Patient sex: F
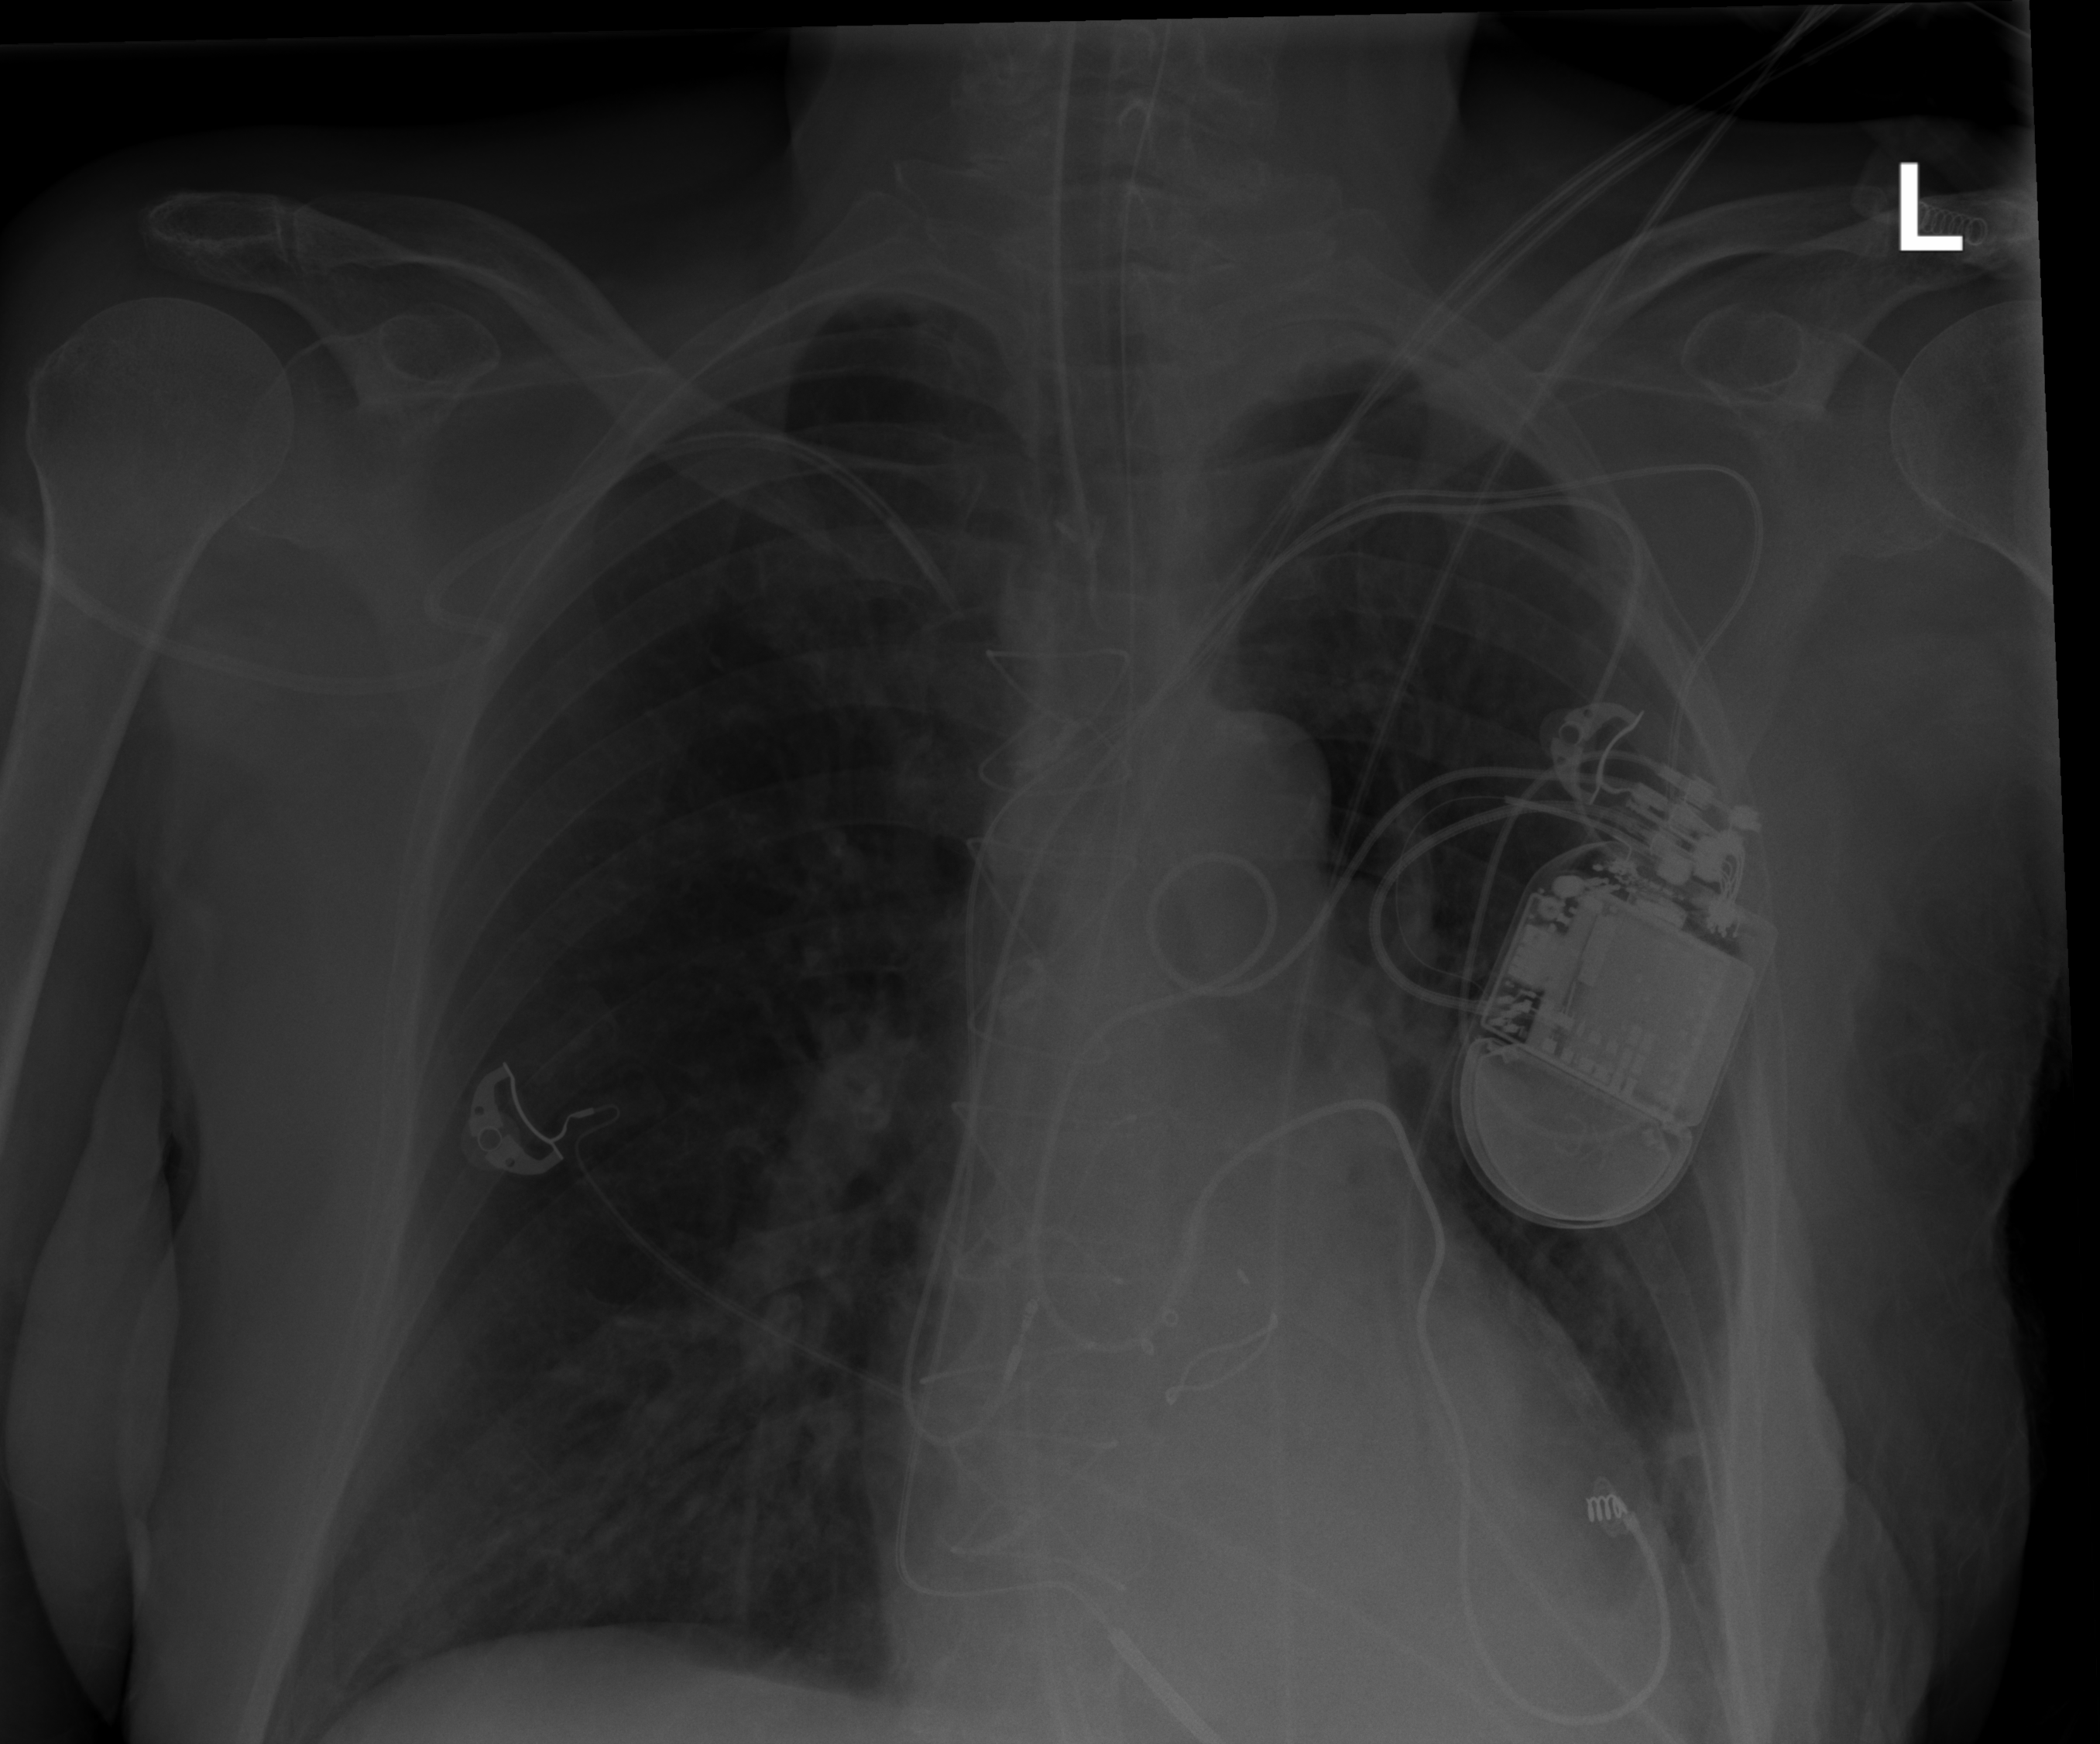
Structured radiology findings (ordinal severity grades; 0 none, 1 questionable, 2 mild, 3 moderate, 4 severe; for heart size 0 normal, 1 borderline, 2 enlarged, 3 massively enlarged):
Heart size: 1
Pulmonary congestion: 0
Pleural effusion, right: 0
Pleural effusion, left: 2
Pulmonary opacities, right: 2
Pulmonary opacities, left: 0
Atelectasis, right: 0
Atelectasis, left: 0